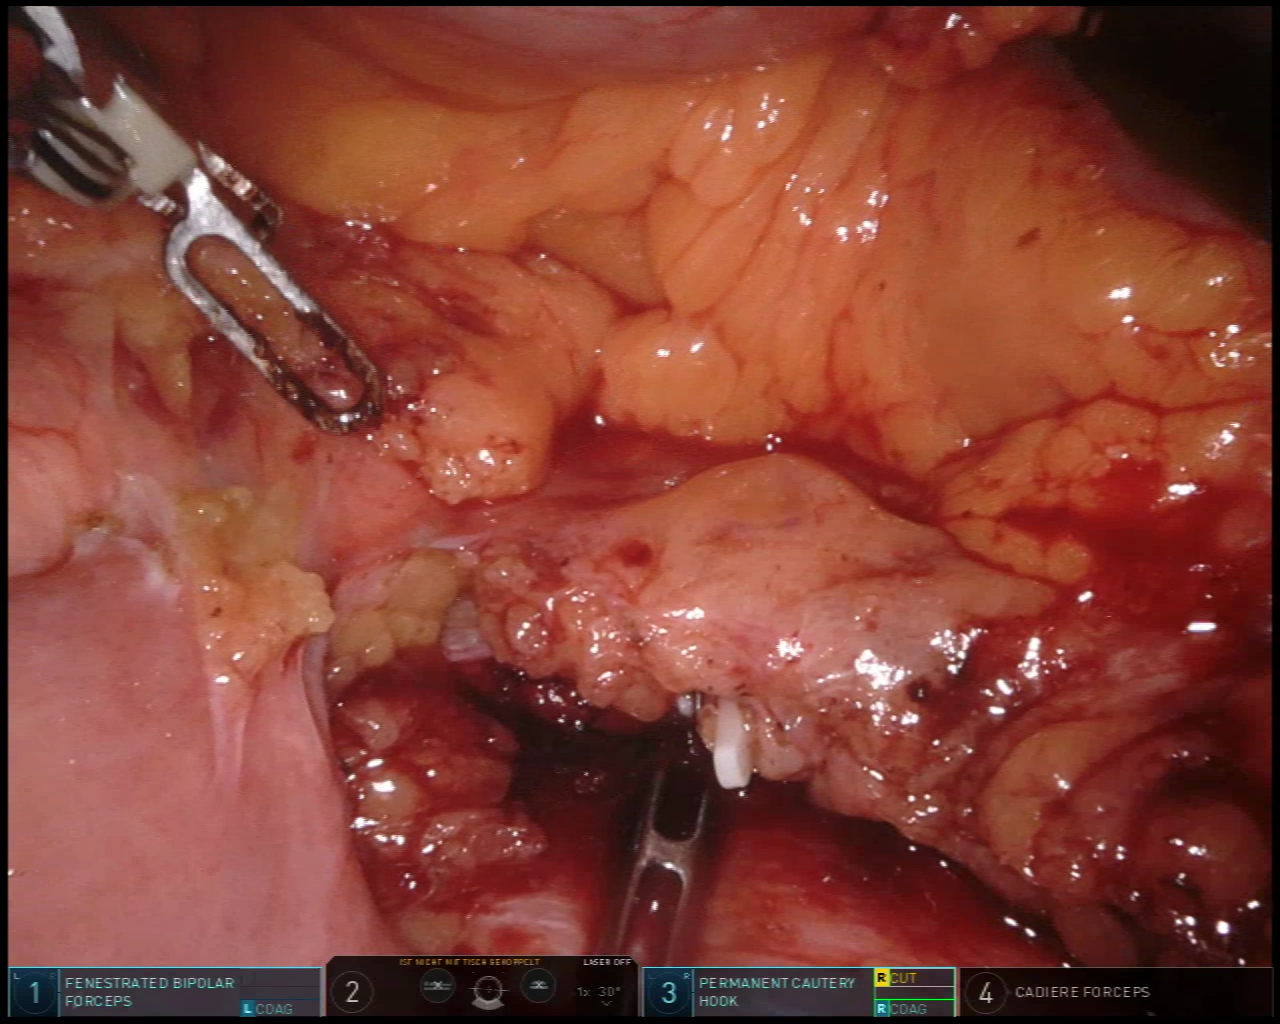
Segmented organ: pancreas
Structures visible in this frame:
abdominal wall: no
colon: no
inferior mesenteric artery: no
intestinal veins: no
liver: no
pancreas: yes
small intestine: yes
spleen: no
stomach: no
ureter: no
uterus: no
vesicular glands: no